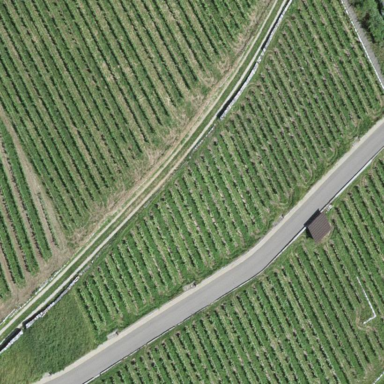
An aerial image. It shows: Vineyard.